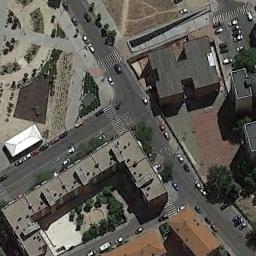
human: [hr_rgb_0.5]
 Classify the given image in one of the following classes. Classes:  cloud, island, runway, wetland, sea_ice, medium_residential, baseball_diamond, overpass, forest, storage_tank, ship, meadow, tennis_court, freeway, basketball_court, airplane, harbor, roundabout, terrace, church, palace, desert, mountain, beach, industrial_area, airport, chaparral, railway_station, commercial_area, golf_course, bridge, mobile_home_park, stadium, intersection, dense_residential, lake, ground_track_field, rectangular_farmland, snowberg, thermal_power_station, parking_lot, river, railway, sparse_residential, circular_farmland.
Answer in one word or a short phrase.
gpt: intersection